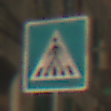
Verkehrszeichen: FussgaengerueberwegRechts
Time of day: Midday
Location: Outdoor (Urban)
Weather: Clear
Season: NotSpecified
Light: Natural